Question: I am having a problem on my viewing function in my desktop application.
The program lets the user view the names and corresponding details by clicking the "view all" button.
The problem is if the user clicks the "View all" button again it will add another set of the list stored in the database.
This is what happened after the second click

Can you help me stop this problem?
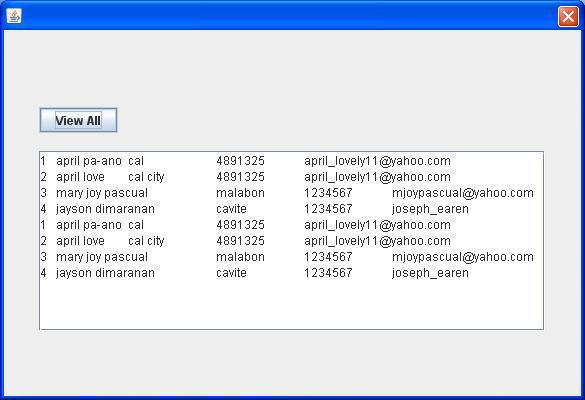
Answer: Clear the 'JTextArea' in the View All button's actionhandler. Use the 'setText(String s)' method to achieve that.